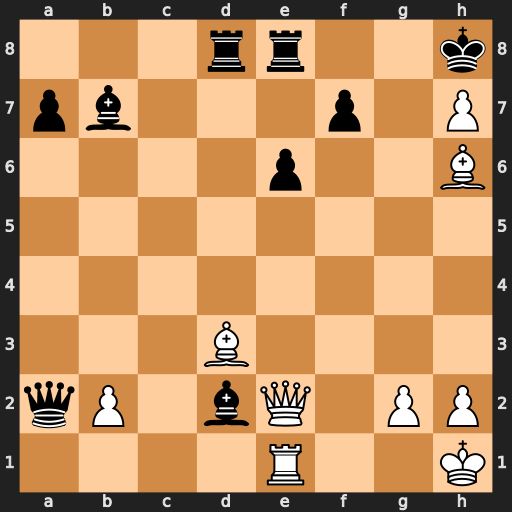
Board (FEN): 3rr2k/pb3p1P/4p2B/8/8/3B4/qP1bQ1PP/4R2K
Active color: w
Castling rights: -
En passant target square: -
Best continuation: Qe5+ f6 Qxf6#